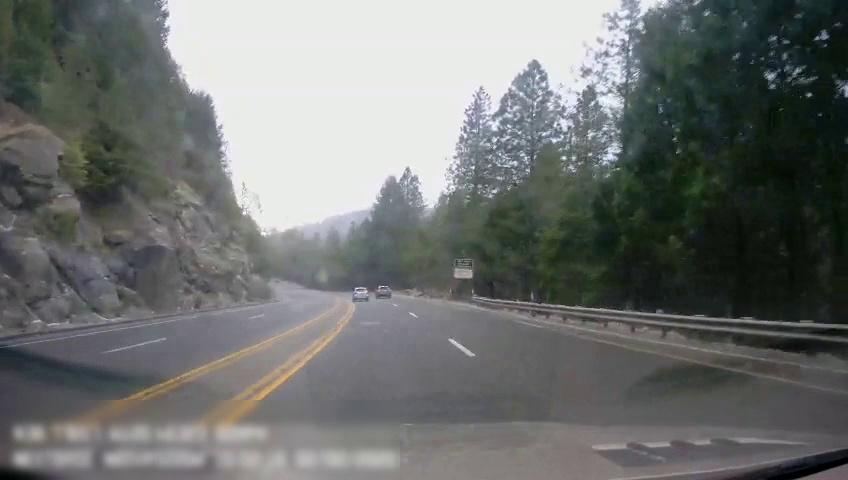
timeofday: Day
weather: Cloudy
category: Drivable Space
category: Vehicles | Car
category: Vehicles | Car
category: Lanes | Alternate Lane
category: Lanes | Alternate Lane
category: Lanes | Alternate Lane
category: Lanes | Current Lane
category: Lanes | Current Lane
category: Lanes | Alternate Lane
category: Traffic | Signs